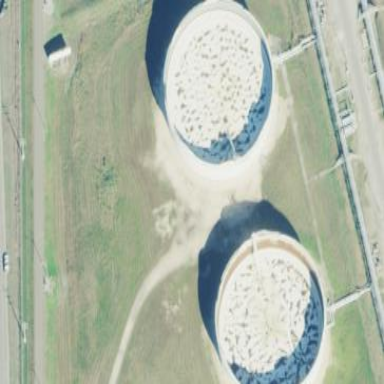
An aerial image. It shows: Storage tank created as man-made structure.